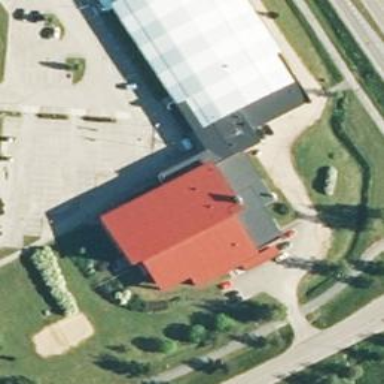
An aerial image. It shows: Swimming sports centre in building.